Question: I've created a simple menu inside a '<core-drawer-panel>' element using '<paper-item>' with the following:
'''
<paper-item noink>
<div class="core-menu-item">
<core-icon icon="maps:beenhere"></core-icon>
My Places
</div>
</paper-item>
'''
As you can see, I've wrapped the insides with a '<div>' to adjust the icon and text style + positioning.
Achieving this effect:

So my question is, '<core-submenu>'
I've tried following the <URL>.
Any suggestions?
Thank you.
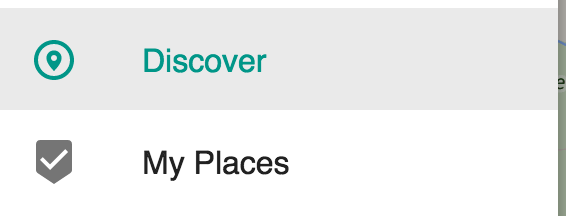
Answer: The 'core-submenu' page describes part of the solution. Each core-submenu includes a 'core-item' in its shadow DOM, which is used to display the title and icon for the submenu. You can style this using:
'''
core-submenu::shadow #submenuItem {
color: red;
}
'''
The item itself contains a 'core-icon' in its shadow root, with an ID of icon, so you can access that using:
'''
core-submenu::shadow #submenuItem::shadow #icon {
color: blue;
}
'''